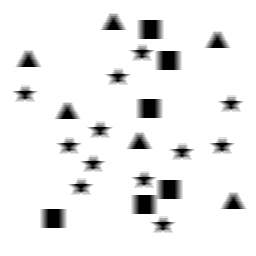
Squares: 6
Triangles: 6
Stars: 12
Total shapes: 24